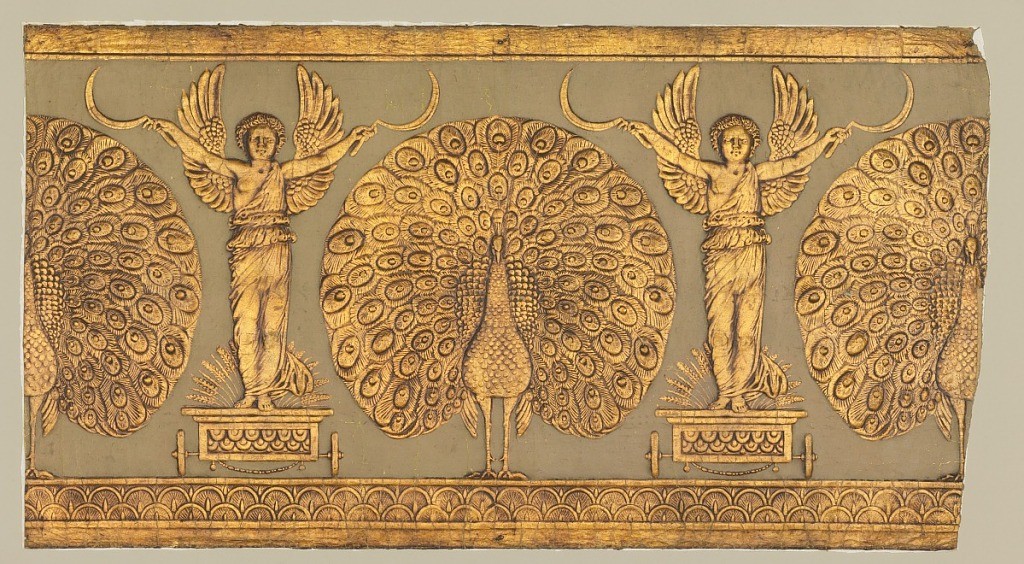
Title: Peacocks and Amorini
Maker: Walter Crane, English, 1845–1915
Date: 1878
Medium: Block-printed paper, embossed and bronze gilded
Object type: Frieze
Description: On beige ground facing peacocks with spread tails alternating with sickle-bearing genii on chariots. Design heavily embossed and bronze-gilded to imitate leather.